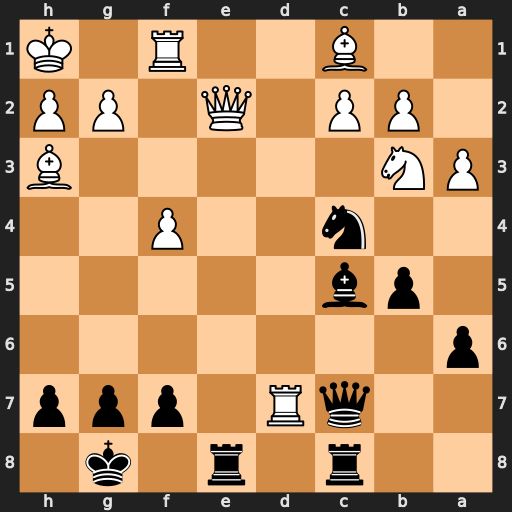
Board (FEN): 2r1r1k1/2qR1ppp/p7/1pb5/2n2P2/PN5B/1PP1Q1PP/2B2R1K
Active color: b
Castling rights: -
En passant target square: -
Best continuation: Rxe2 Rxc7 Rxc7